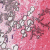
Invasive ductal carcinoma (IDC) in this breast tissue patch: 0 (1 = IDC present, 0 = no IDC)